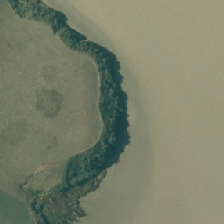
Land cover: shortrotation_cropland